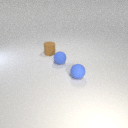
small brown rubber cylinder behind small blue rubber sphere